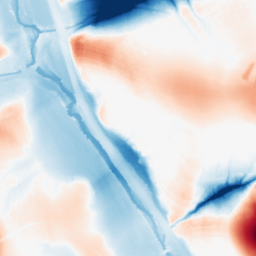
Category: morphological
Decomposition family: morphological
Decomposition parameters: operation: average
size: 50
Upsampling method: sinc_blackman
Upsampling parameters: scale: 4
kernel_size: 16
Upsampling scale: 4